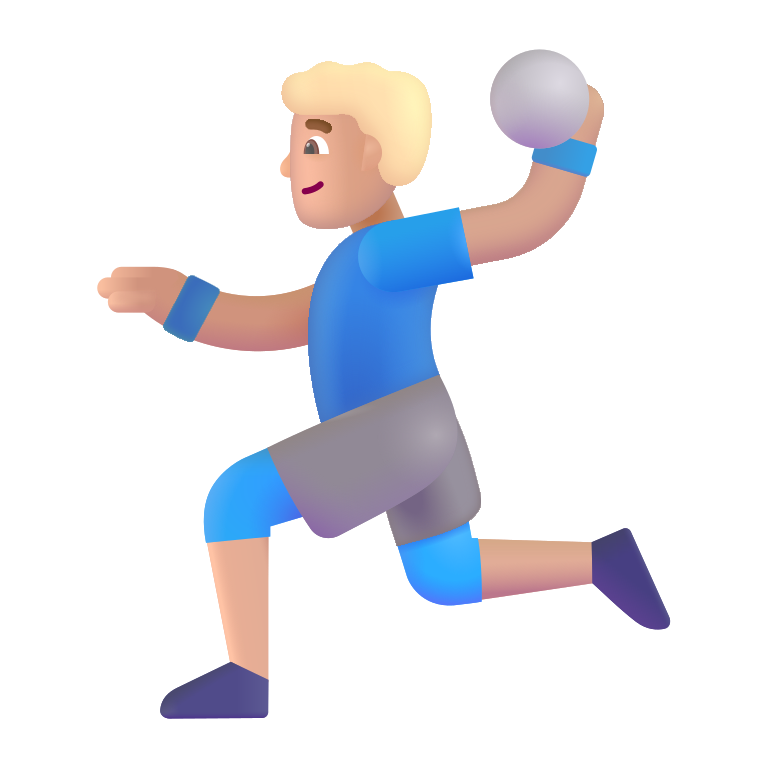
man playing handball color  light